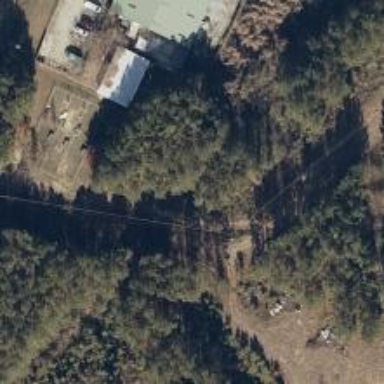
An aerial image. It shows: Power pole.